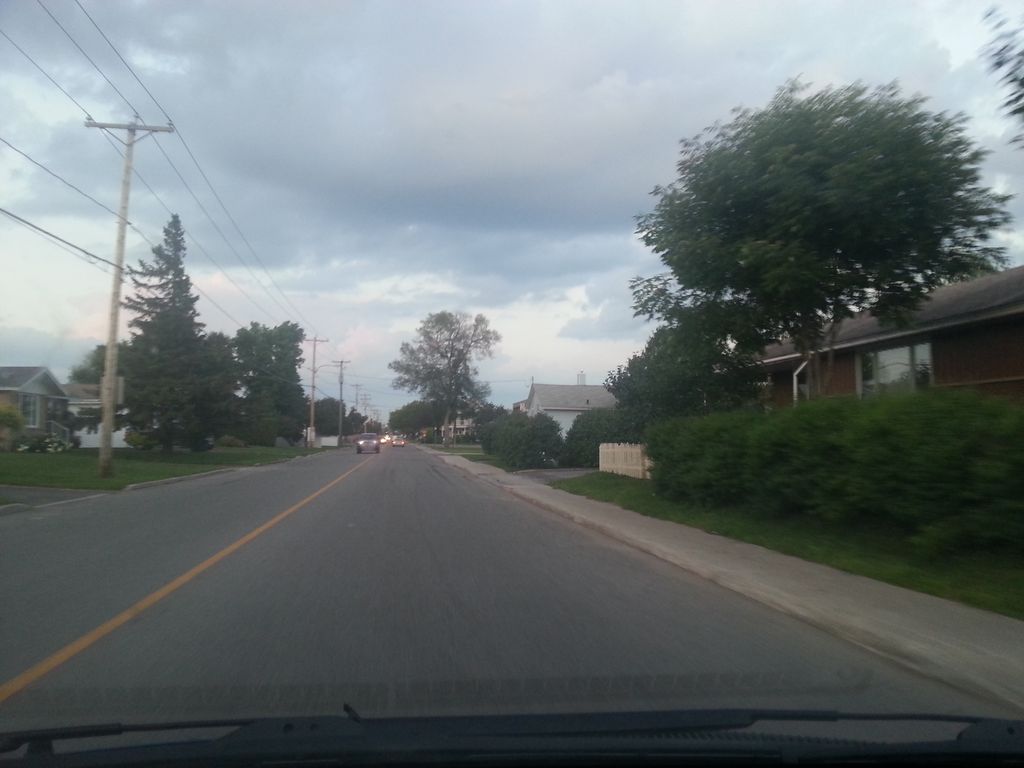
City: ottawa-gatineau